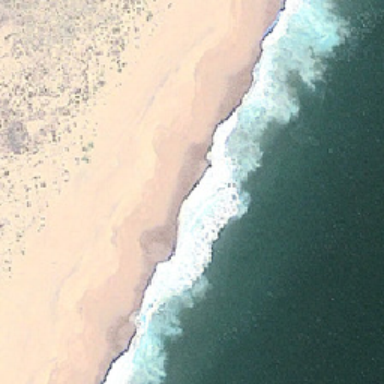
The vegetation on the beach is red and blooms .